Question: This is a super simple issue that I can't figure out.
I want to have a drop shadow go all the way across the bottom of a div. As it is, it covers most of the bottom:

And here is the code:
'''
box-shadow: 0px 20px 15px -15px rgba(0, 0, 0, 0.49)
'''
I need the shadow to go all the way across on both sides.
Thanks
EDIT: Am I going about this wrong? Should I be using some other CSS property?
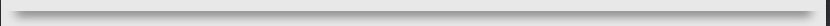
Answer: To avoid the top shadow, add vertical offset and adjust your other parameters accordingly. In addition, set the spread distance to be 0 or greater and you'll cover your horizontal border.
Start with this:
'''
box-shadow: 0px 10px 10px 0px rgba(0, 0, 0, 0.49)
'''
If you're not getting the full horizontal border covered, increase the 4th value slightly until it looks good. Adjust your vertical offset accordingly as well if needed.
It would be helpful to see your html / css for the actual box as well.